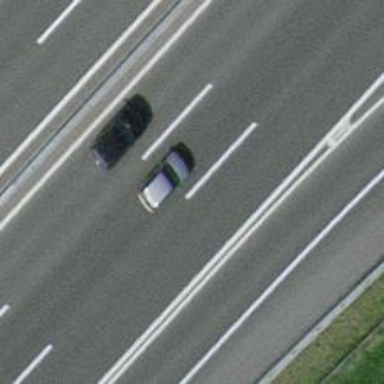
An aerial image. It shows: Motorway junction.